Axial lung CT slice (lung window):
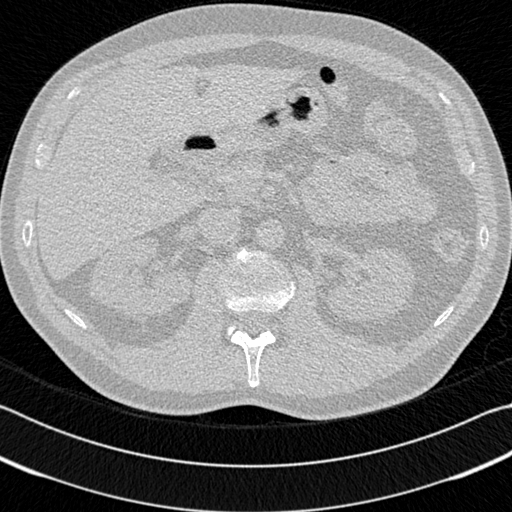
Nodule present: no